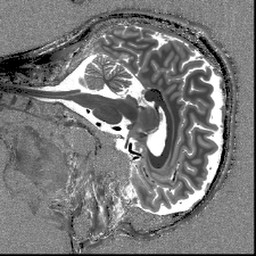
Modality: MP2RAGE
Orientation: sagittal
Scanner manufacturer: siemens
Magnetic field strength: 6.98 T
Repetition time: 4.75 s
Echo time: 0.00277 s